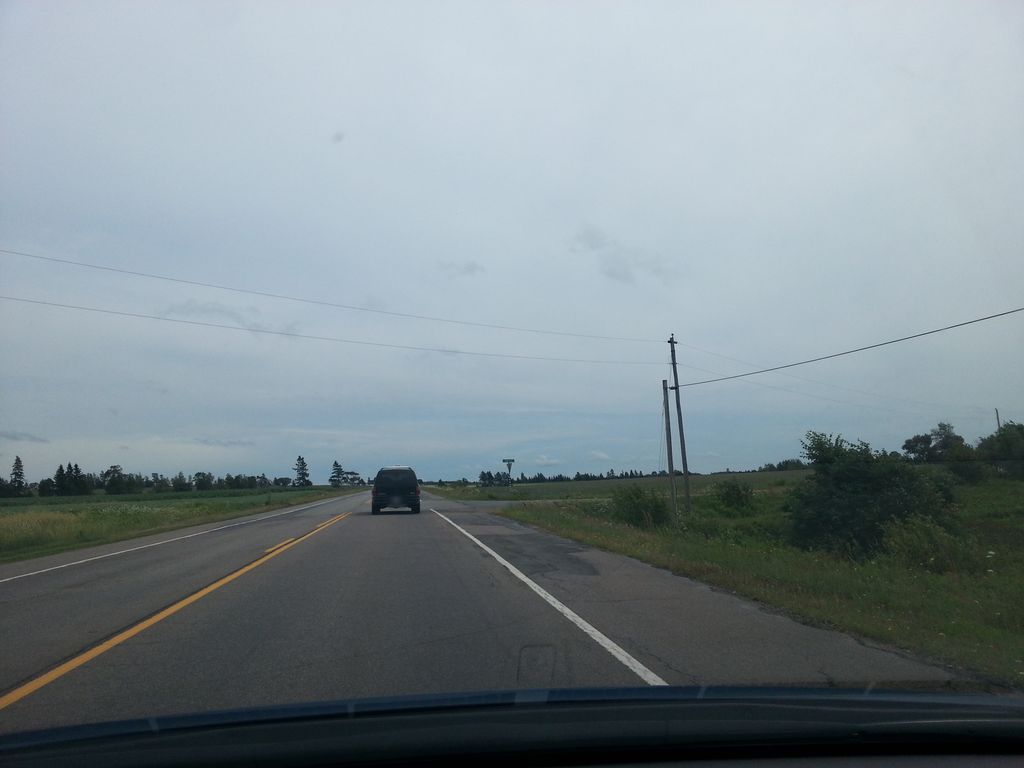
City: charlottetown